Field crop: tomato
Growth stage: 1
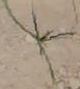
Species: cyperus